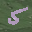
Label: 5